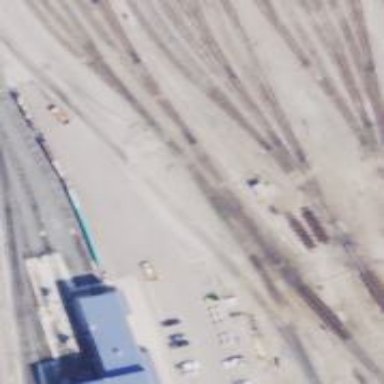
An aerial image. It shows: Railway yard used for servicing trains.